Question: I have tried below command to append some path to system path variable by batch-file :
'''
setx PATH "%PATH%;C:\Program Files\MySQL\MySQL Server 5.5in"
'''
I have checked system variable path after running above batch-file, above path isn't in there.

You can see all windows 'Variable value' content in below :
'''
C:\Program Files (x86)\AMD APPin+_64;C:\Program Files (x86)\AMDAPPin+;%SystemRoot%\system32;%SystemRoot%;%SystemRoot%\System32\Wbem;%SYSTEMROOT%\System32\WindowsPowerShell1.0\;C:\ProgramFiles (x86)\ATI Technologies\ATI.ACE\Core-Static;
'''
What am i doing wrong?
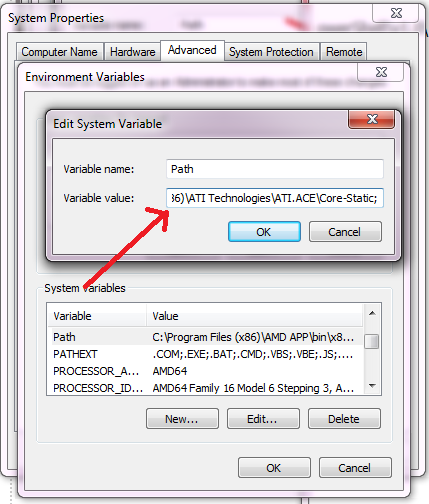
Answer: To piggy-back on @Endoro's answer (I lack the rep to comment):
If you want to change the system-wide environment variables, you have to use , a la:
'''
setx PATH "%PATH%;C:\Program Files\MySQL\MySQL Server 5.5in" /M
'''
setx.exe is picky about placement of the /M, BTW. It needs to be at the end.